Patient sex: F
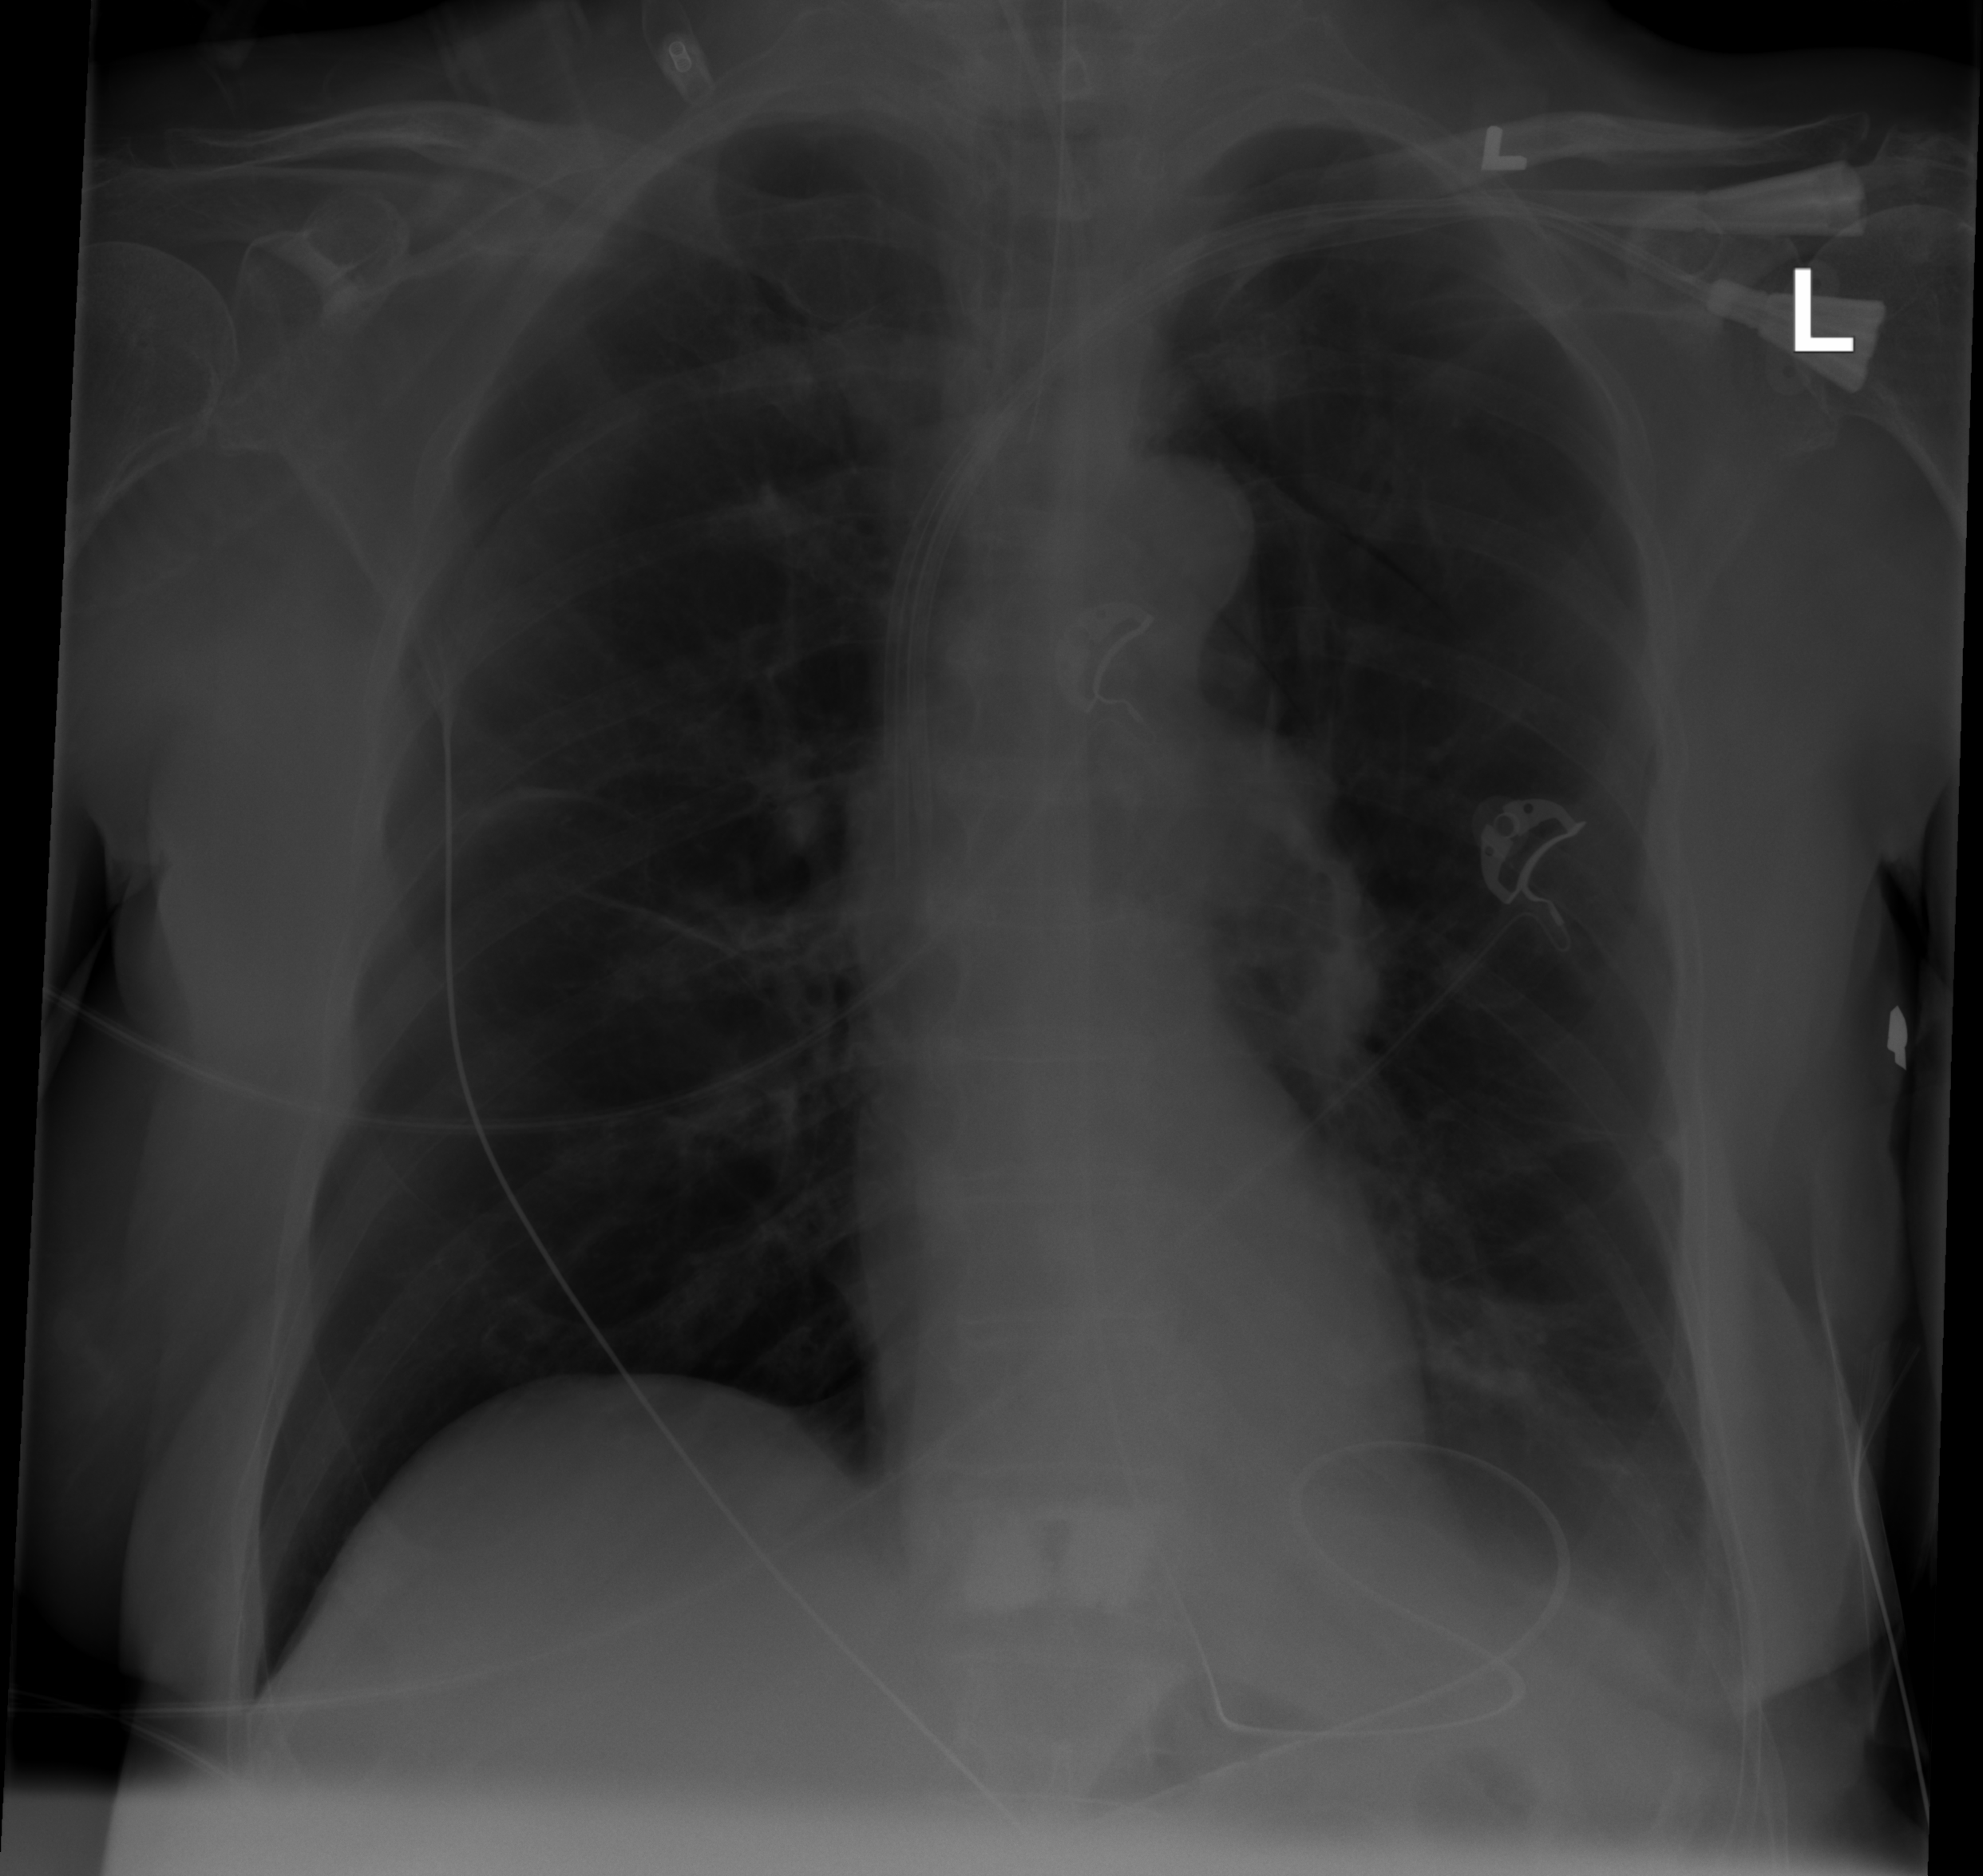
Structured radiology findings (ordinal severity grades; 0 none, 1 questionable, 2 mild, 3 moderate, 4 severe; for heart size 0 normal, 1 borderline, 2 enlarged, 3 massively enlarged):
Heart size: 0
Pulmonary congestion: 0
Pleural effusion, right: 0
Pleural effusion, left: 2
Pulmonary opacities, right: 0
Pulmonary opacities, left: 0
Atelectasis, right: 0
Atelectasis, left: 0